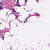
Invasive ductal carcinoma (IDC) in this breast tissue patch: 0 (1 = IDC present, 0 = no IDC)